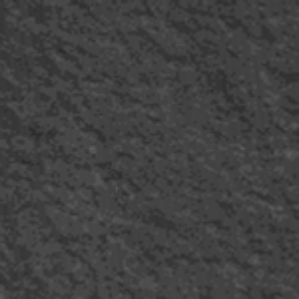
Label: frost